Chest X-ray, AP view. Patient: 27 years old, sex M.
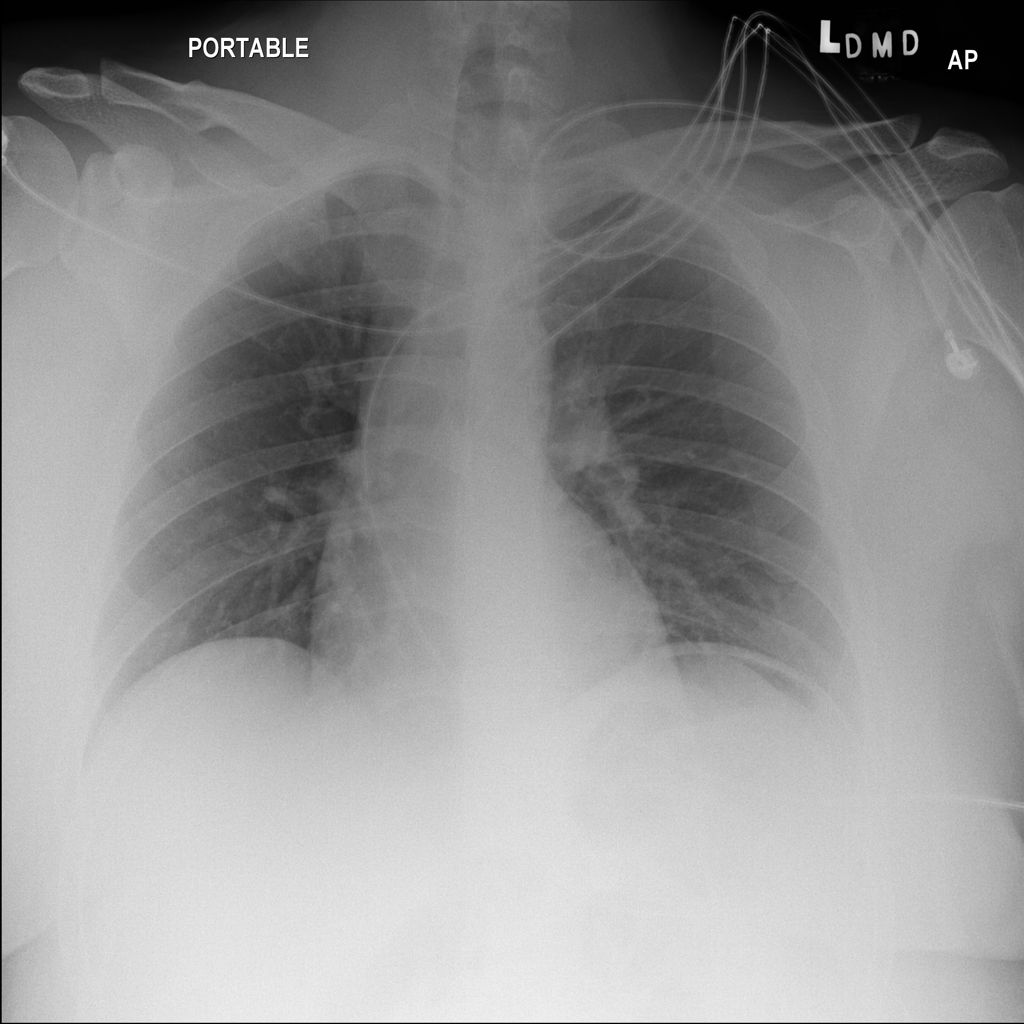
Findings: No Finding